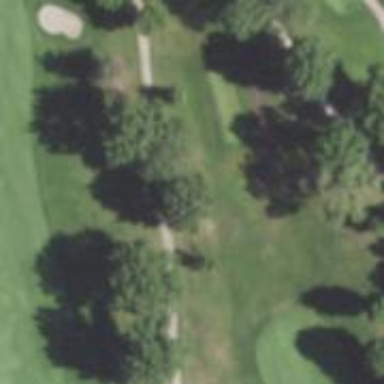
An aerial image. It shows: Footway that serves as golf path.